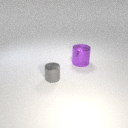
large purple metal cylinder behind small gray metal cylinder